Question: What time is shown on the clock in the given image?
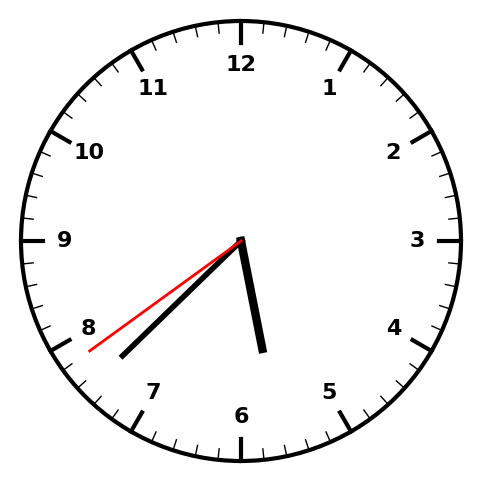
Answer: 05:37:39